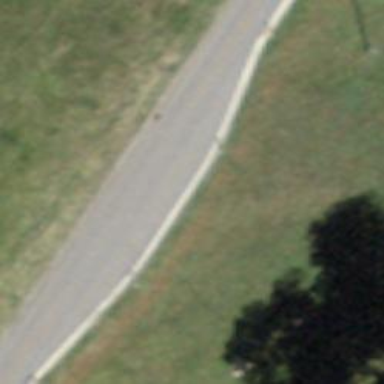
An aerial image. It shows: Passing place on the road.